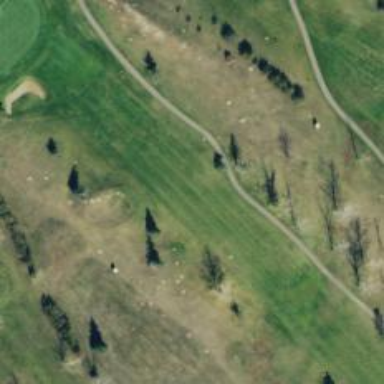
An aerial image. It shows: Golf hole.